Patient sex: F
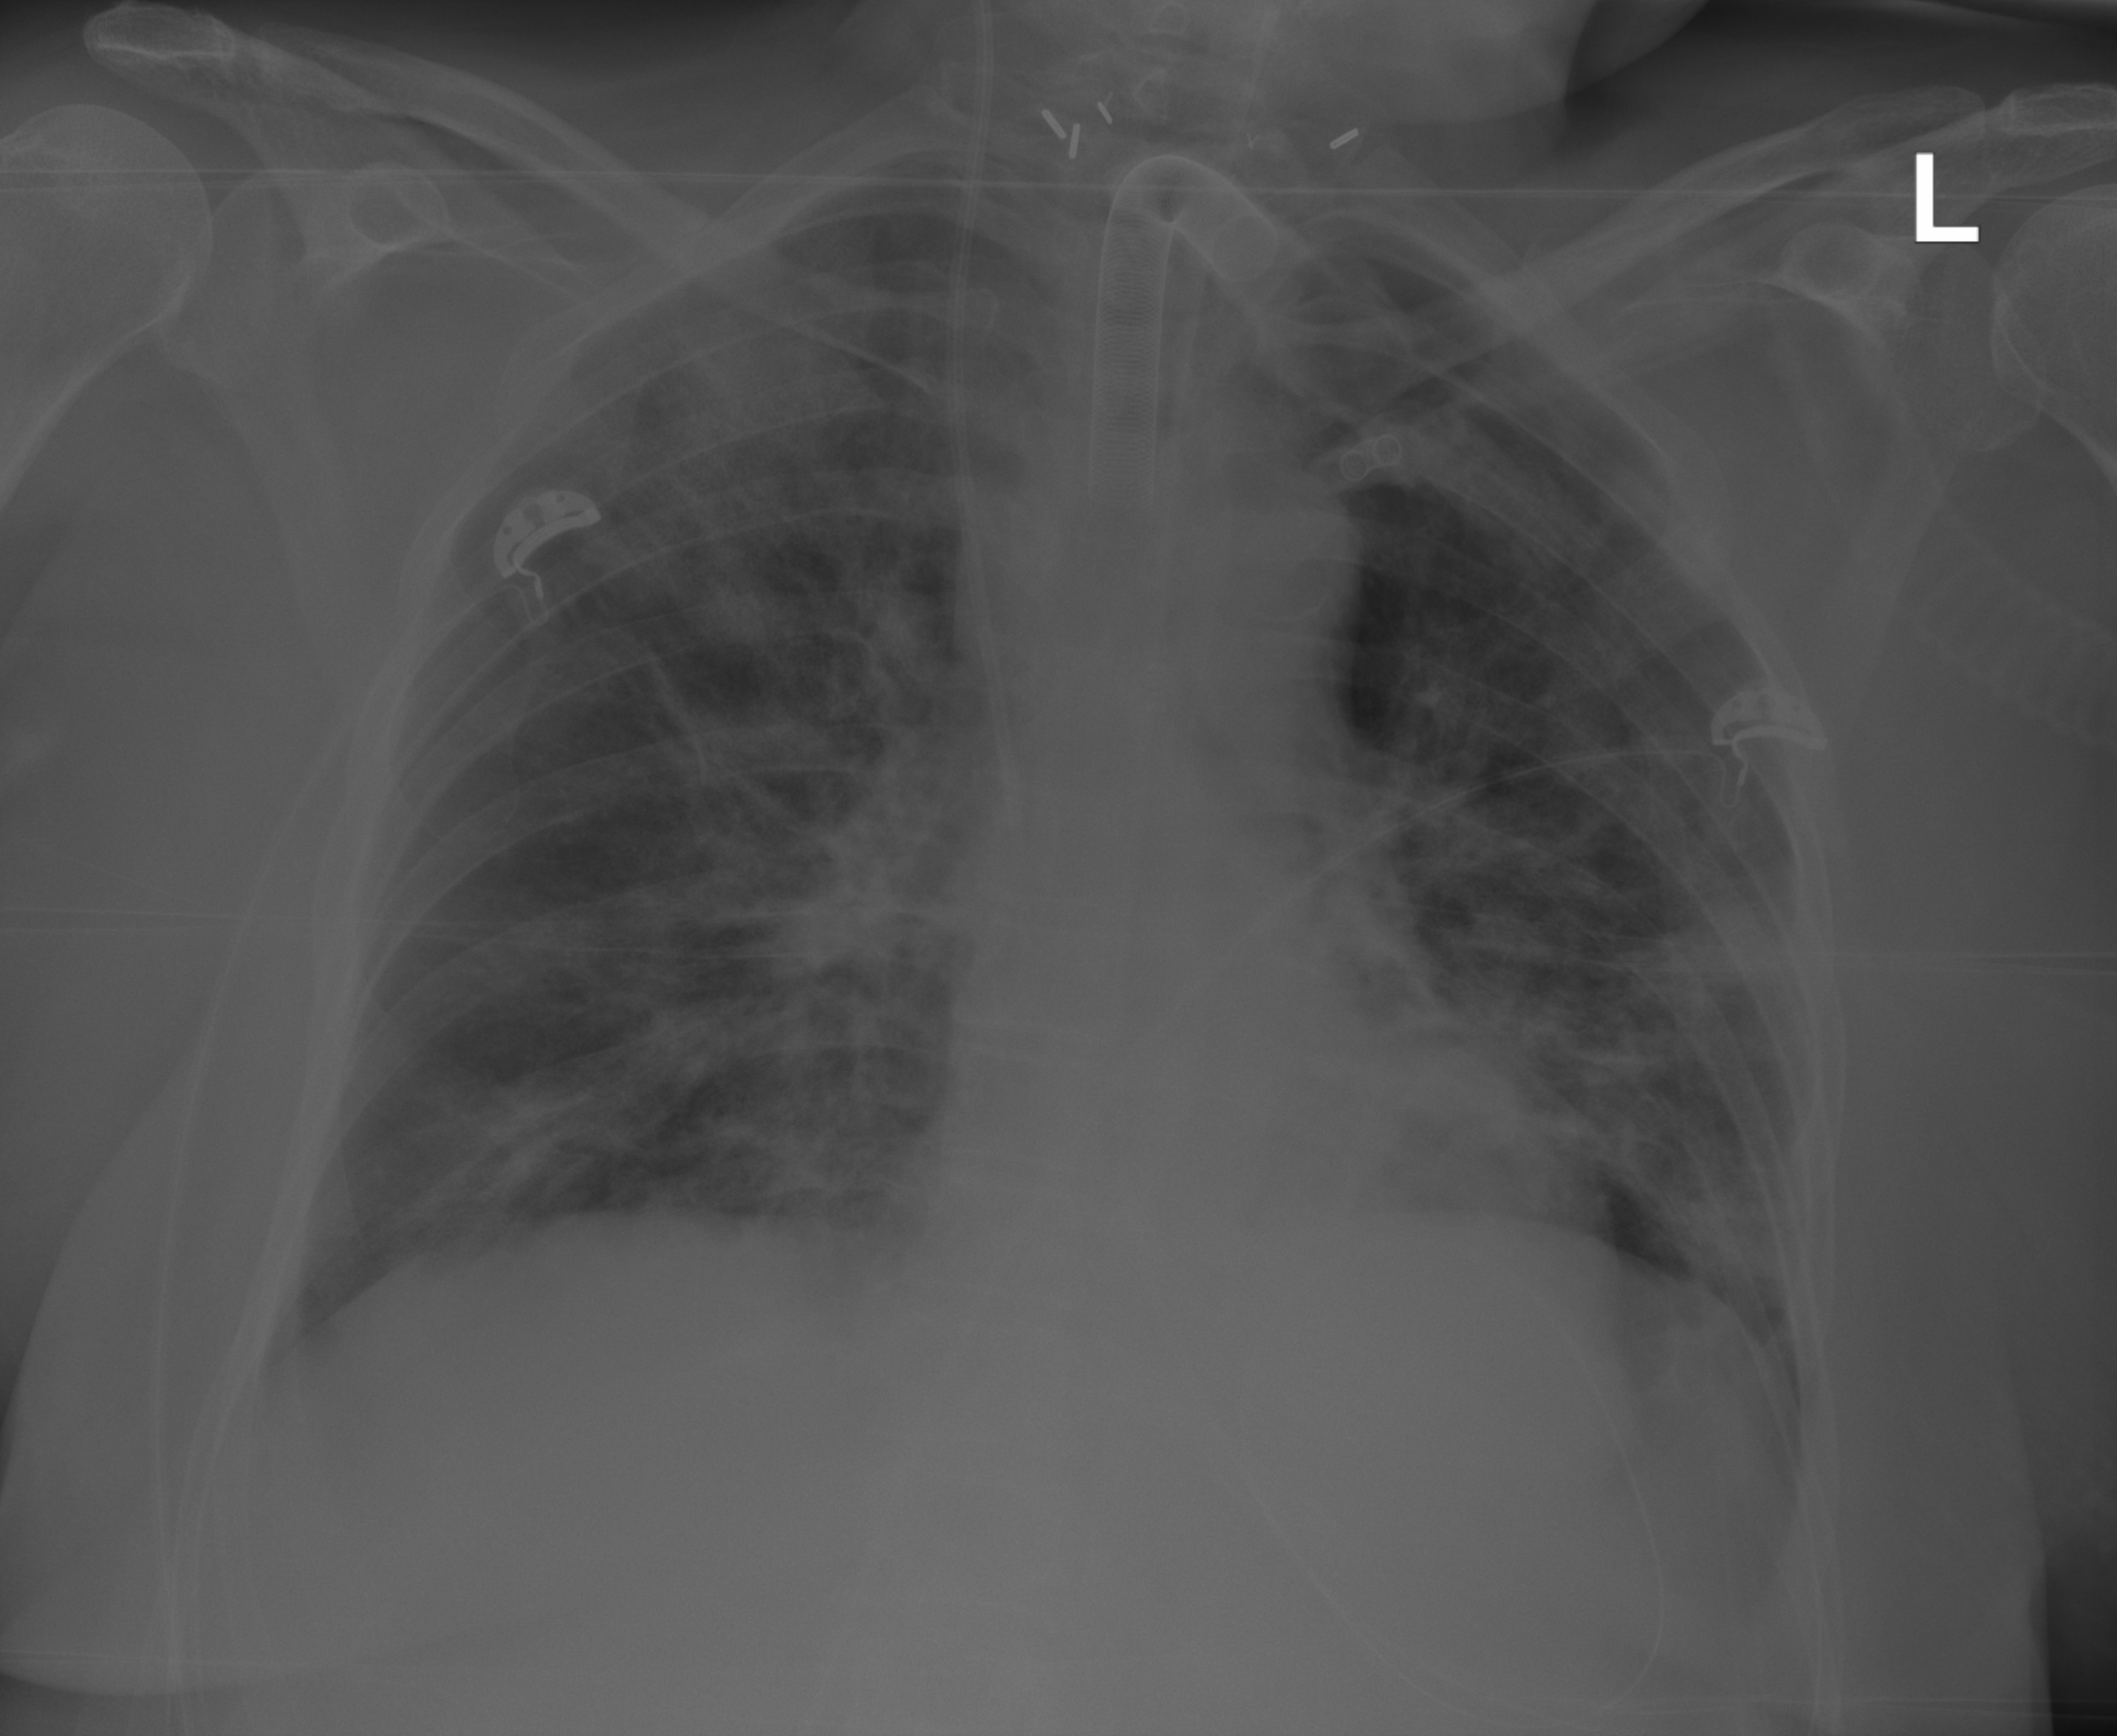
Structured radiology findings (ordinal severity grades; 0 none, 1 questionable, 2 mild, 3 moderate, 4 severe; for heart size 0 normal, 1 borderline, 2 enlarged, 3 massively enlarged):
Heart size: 0
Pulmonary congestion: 0
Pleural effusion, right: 0
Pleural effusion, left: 0
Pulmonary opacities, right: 3
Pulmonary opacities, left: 2
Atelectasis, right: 0
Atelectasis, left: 0